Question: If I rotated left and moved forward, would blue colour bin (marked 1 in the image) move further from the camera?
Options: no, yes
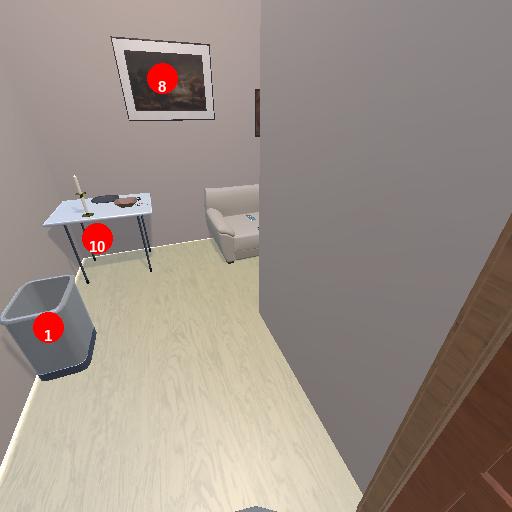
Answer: no